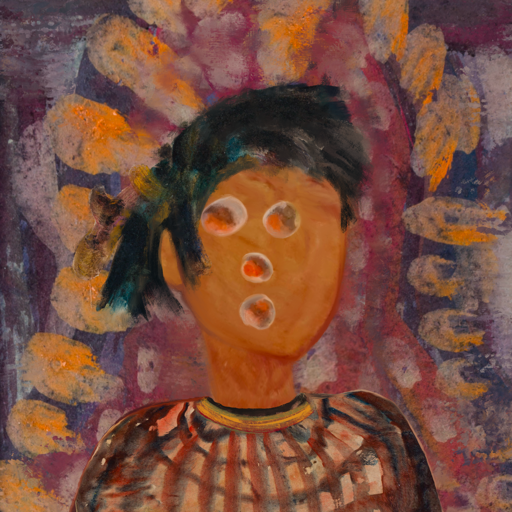
Background: Doll, Head And Neck Front: Pious_Lady, Face Front: Rupkatha, Bust: Orphan, Hair Front: Pipe, Head Accessory: Blank, Second Necklace: Blank, Necklace: Mother_And_Son_Son, Baby: Blank